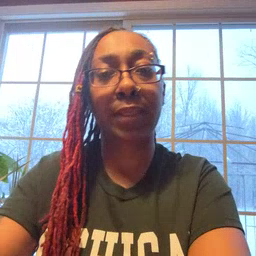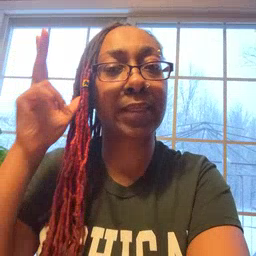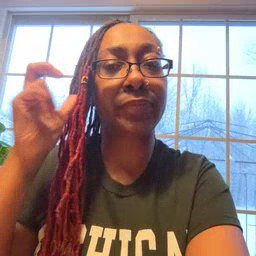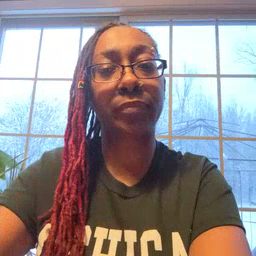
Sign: hear